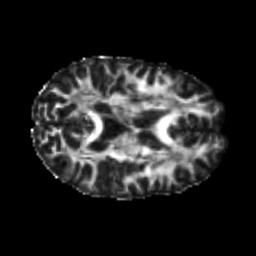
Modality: FA
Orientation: axial
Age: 23
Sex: female
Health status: healthy
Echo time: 0.074 s